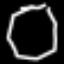
Label: octagon